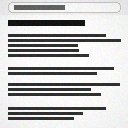
Screen state: on